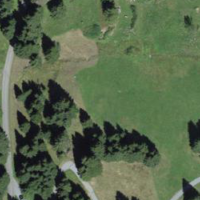
EUNIS habitat code: 23
Species observed at this site:
Pimpinella major